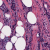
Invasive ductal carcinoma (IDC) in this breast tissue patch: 1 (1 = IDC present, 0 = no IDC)